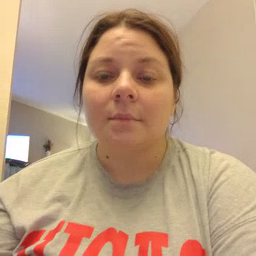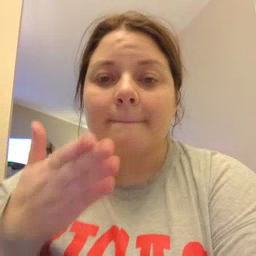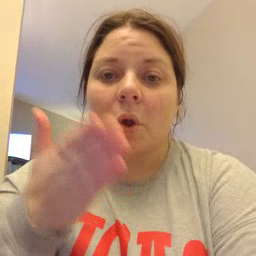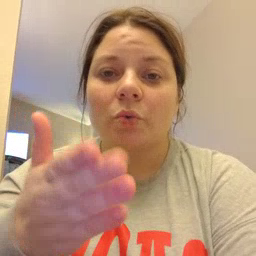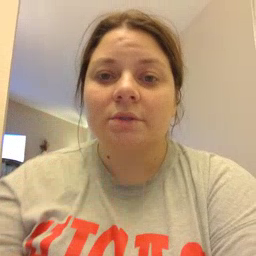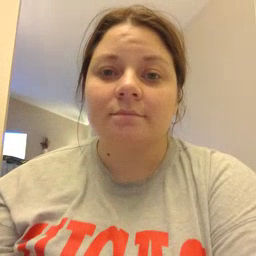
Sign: boat